Field crop: maize
Growth stage: 2
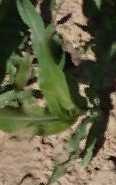
Species: maize